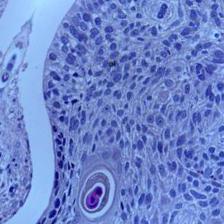
Diagnosis: OSCC